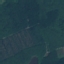
Land use / land cover class: Forest